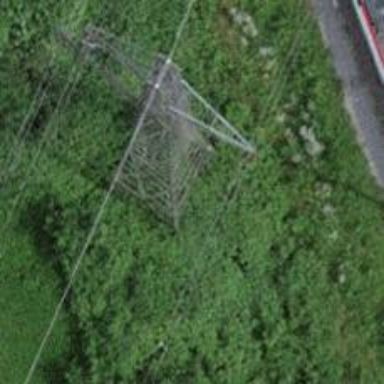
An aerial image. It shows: Power line with three cables.